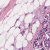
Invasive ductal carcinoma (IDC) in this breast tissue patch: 1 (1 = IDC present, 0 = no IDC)